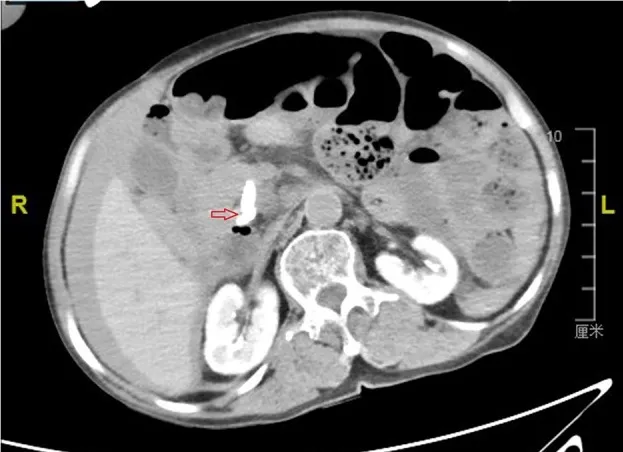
Computerized axial tomographic scan showing the stone of the common bile duct (arrow).
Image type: radiology (ct)